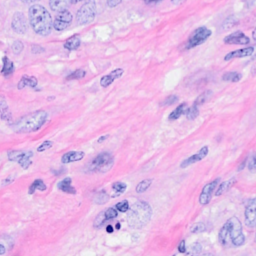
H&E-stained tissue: Breast